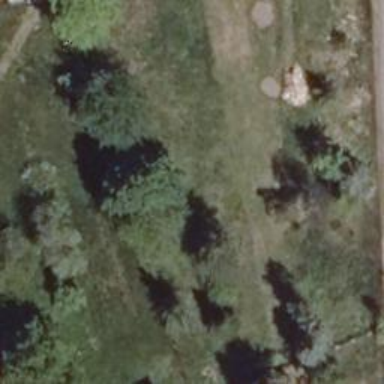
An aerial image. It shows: Row of trees in natural setting.